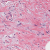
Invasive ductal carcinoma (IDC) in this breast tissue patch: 0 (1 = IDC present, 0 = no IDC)